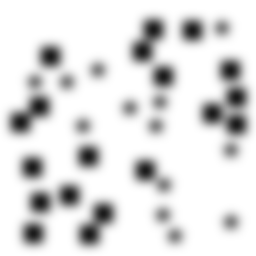
Squares: 19
Triangles: 0
Stars: 13
Total shapes: 32